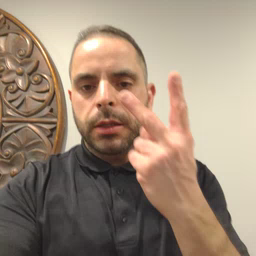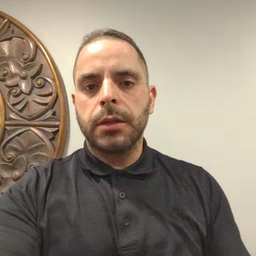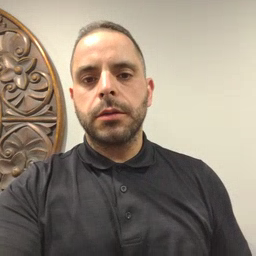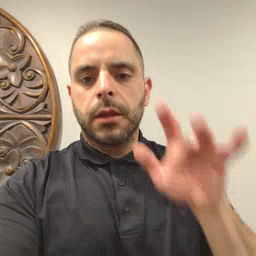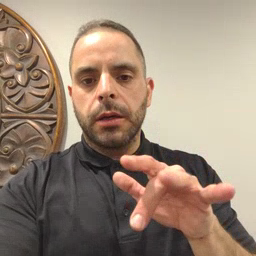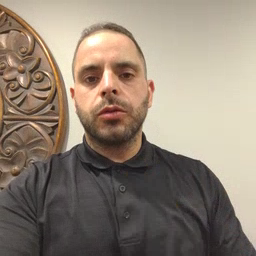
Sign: touch